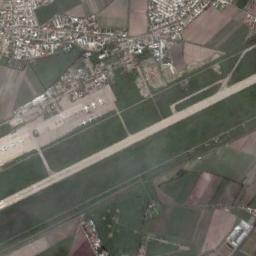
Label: airport